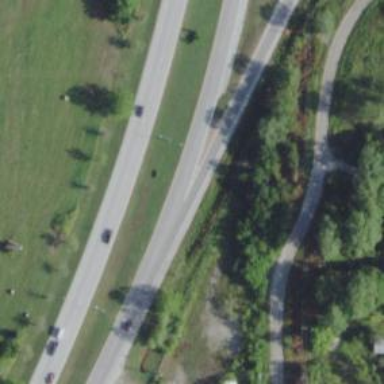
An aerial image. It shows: Primary highway with expressway characteristics.